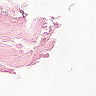
Metastatic tissue present: no